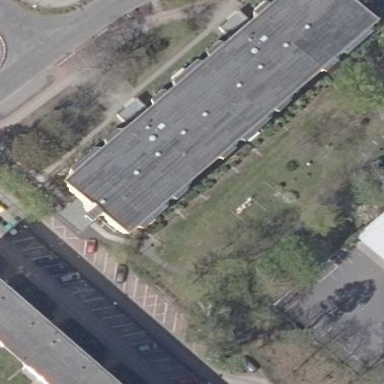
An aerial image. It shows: Flat-roofed apartment building.